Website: crate-barrel
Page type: order-returns
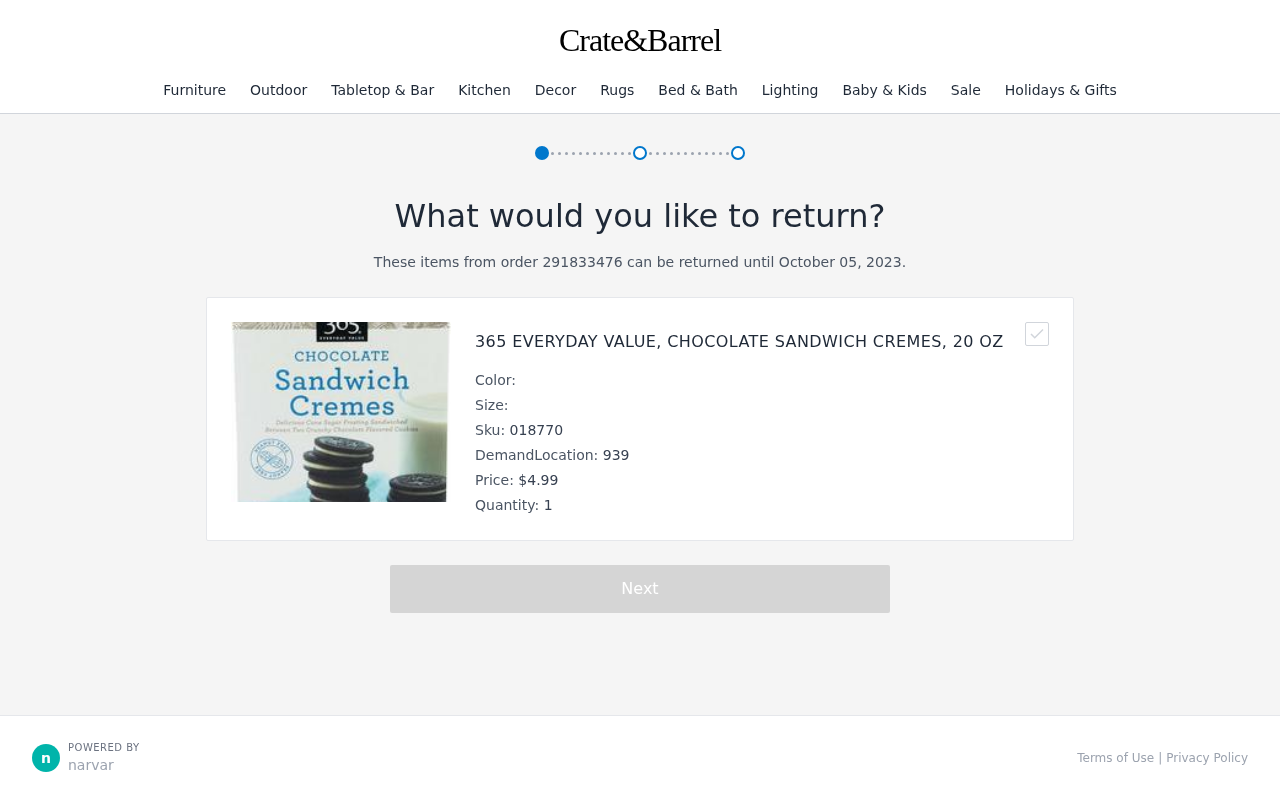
Product elements: key: PRODUCT1_NAME
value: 365 Everyday Value, Chocolate Sandwich Cremes, 20 oz
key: PRODUCT1_PRICE
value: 4.99
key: PRODUCT1_QUANTITY
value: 1
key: PRODUCT1_SKU
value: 018770
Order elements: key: ORDER_ID
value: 291833476
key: ORDER_RETURN_BY_DATE
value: October 05, 2023
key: ORDER_DEMAND_LOCATION
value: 939